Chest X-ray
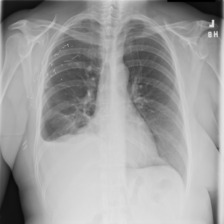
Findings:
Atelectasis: negative
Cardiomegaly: negative
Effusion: positive
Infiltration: negative
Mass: negative
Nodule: negative
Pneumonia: negative
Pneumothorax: negative
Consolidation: negative
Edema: negative
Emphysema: negative
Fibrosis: negative
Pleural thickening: negative
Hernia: negative